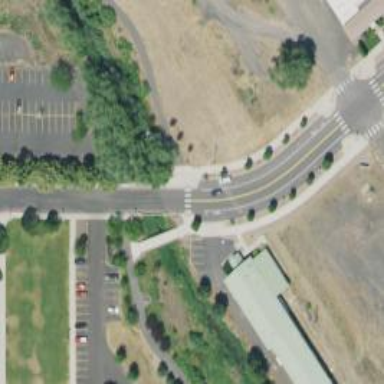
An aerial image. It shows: Asphalt cycleway with uncontrolled crossing.